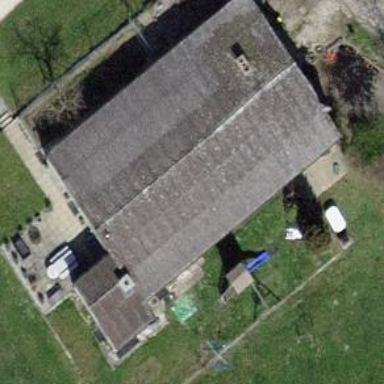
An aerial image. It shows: Farm auxiliary building.